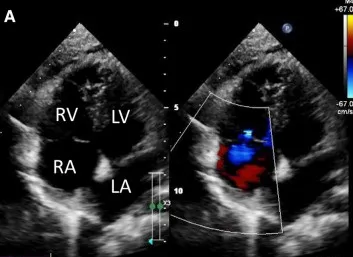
Transthoracic echocardiogram (TTE) and coronary computed tomography angiography at discharge (day 7 postoperatively) indicated that the valves functioned well.
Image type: radiology (ultrasound)